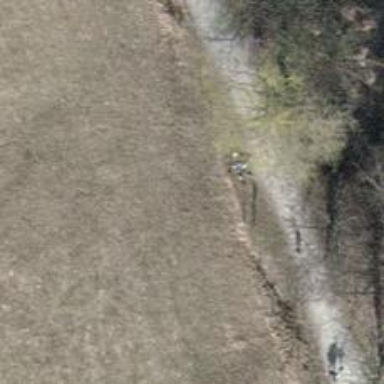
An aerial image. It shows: Brown bench.